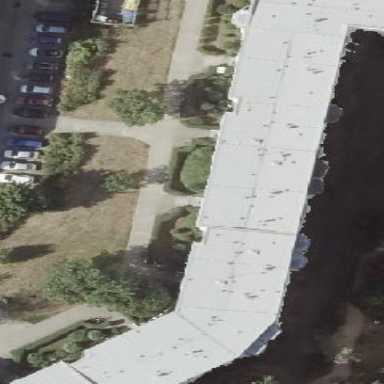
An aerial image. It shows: Flat-roofed apartment building.